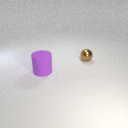
large purple rubber cylinder to the left of small brown metal sphere